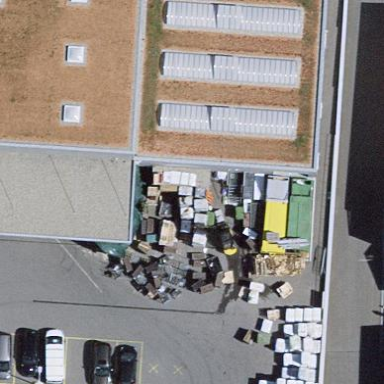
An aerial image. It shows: View of roof of building.